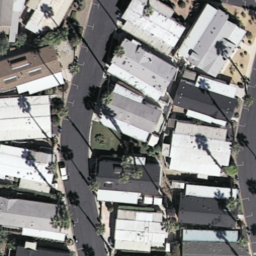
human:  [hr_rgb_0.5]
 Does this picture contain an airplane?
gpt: no

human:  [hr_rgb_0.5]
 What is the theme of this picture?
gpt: mobile home park

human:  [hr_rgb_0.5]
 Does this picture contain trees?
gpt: yes

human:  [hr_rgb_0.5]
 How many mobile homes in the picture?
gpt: fifteen

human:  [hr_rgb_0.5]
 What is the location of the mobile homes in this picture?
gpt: left and right